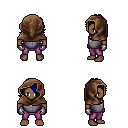
a pixel art fantasy rpg character, male body template, human, dark skin, steel chest armor, magenta pants, blue swoop hairstyle, cloth hood, metal gloves, four views (front, back, left, right), 2x2 character sprite sheet, small pixel art, hard edges, no anti-aliasing